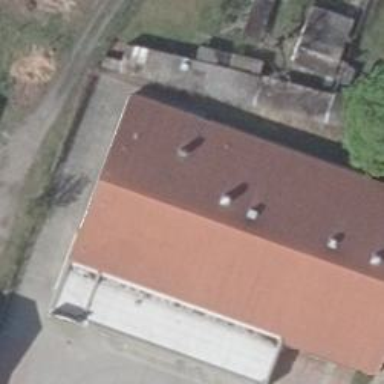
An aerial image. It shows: Bakery.